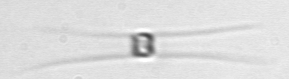
Label: Chaetoceros_similis